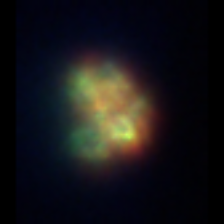
Taxon: Unknown_detritus
Group: Unknown